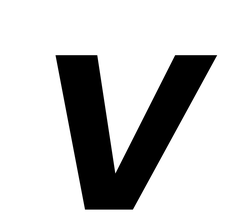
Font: Poppins-SemiBoldItalic